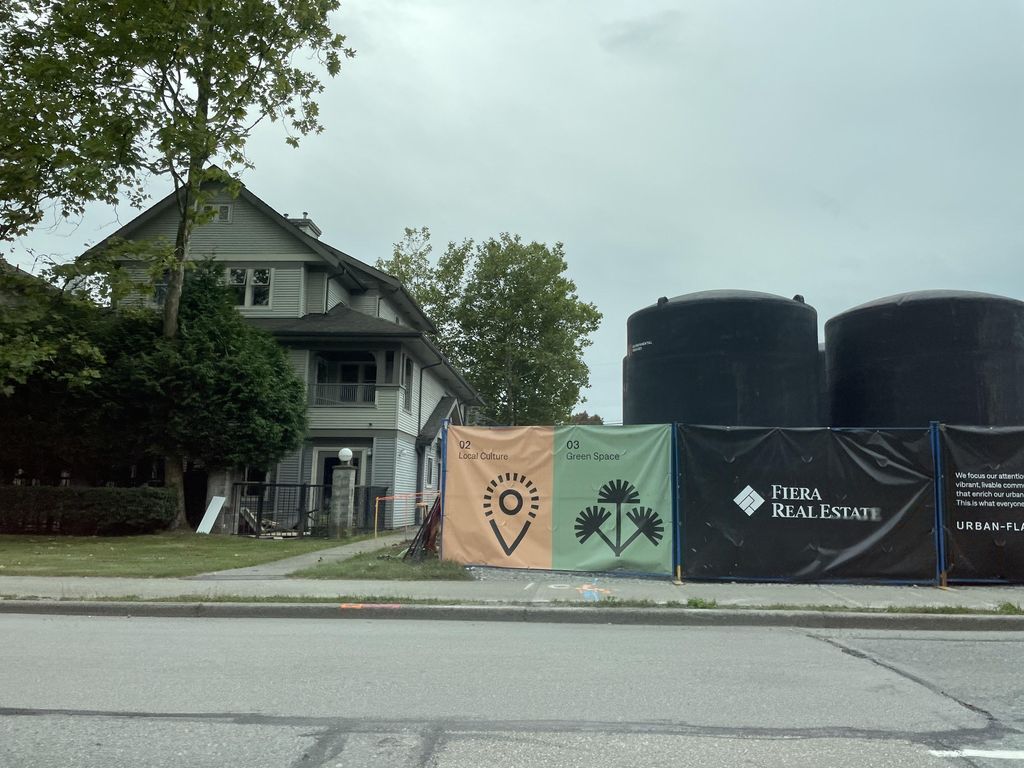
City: vancouver